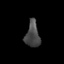
Tissue: skin
Cell type: Epithelial cells
Senescence score: 0.2372
Nuclear area (px): 360
Mean DAPI intensity: 71.928